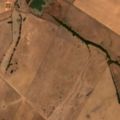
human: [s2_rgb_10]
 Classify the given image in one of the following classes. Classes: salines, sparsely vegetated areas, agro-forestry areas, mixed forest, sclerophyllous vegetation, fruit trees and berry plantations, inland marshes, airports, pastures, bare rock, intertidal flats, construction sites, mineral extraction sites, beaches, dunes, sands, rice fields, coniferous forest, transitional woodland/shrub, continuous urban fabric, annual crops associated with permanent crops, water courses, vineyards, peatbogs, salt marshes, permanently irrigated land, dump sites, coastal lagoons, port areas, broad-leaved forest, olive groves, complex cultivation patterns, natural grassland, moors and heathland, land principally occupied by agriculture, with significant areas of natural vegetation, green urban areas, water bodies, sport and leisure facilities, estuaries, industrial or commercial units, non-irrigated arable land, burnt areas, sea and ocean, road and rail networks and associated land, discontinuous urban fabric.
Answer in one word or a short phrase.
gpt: non-irrigated arable land, olive groves, natural grassland